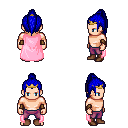
a pixel art fantasy rpg character, male body template, human, light skin, pink cape, magenta pants, blue long topknot hairstyle, gold tiara, cloth bracers, brown shoes, four views (front, back, left, right), 2x2 character sprite sheet, small pixel art, hard edges, no anti-aliasing